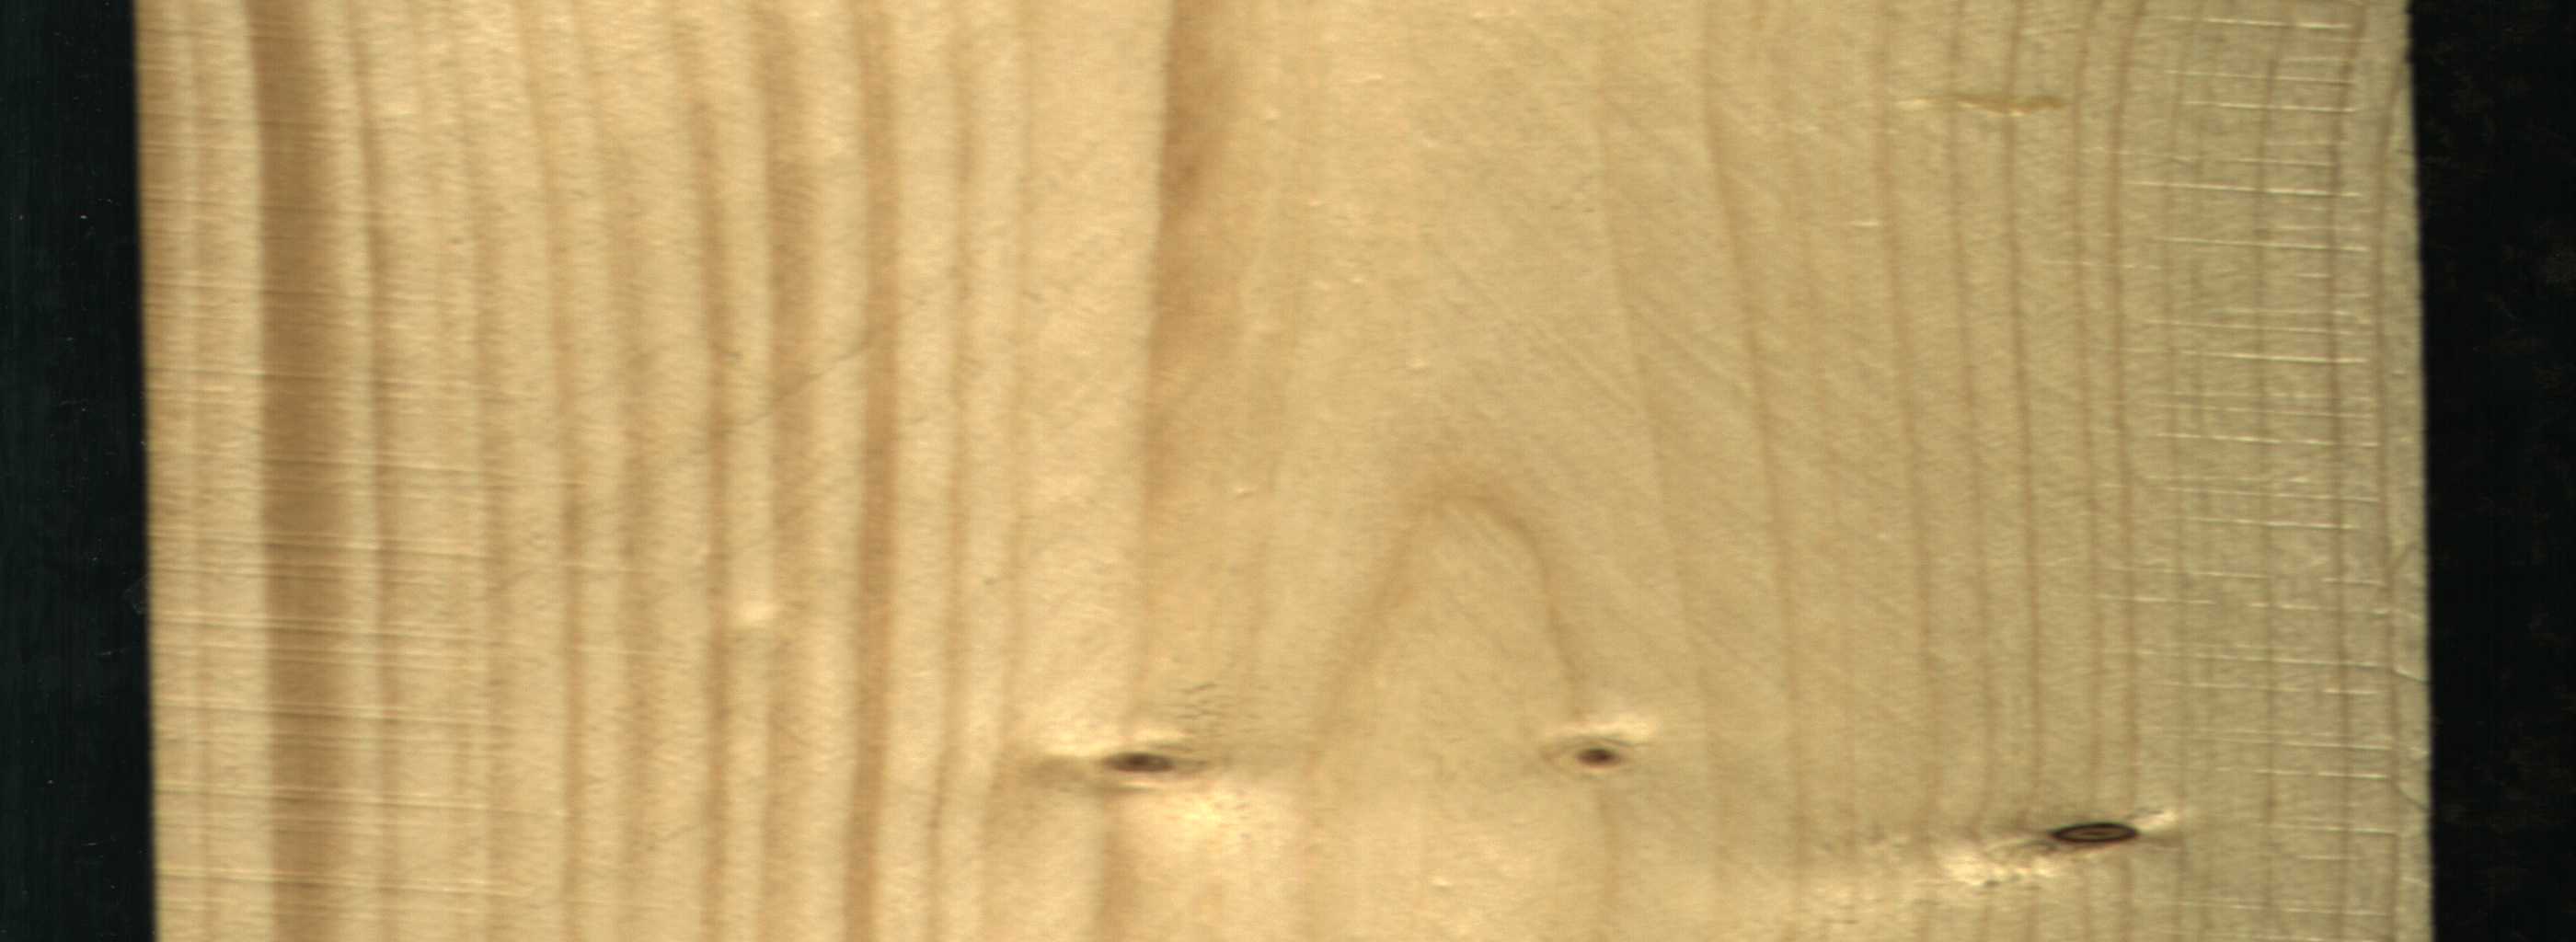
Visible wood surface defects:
Dead_Knot
Live_Knot
Live_Knot